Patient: sex M, age 45
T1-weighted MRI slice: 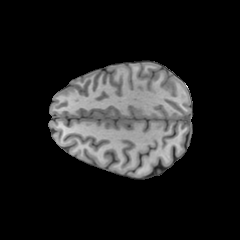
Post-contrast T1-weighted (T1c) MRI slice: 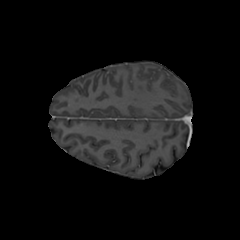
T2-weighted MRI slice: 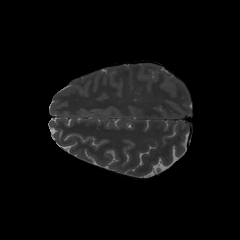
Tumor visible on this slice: no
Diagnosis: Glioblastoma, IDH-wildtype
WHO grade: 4